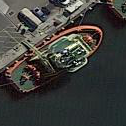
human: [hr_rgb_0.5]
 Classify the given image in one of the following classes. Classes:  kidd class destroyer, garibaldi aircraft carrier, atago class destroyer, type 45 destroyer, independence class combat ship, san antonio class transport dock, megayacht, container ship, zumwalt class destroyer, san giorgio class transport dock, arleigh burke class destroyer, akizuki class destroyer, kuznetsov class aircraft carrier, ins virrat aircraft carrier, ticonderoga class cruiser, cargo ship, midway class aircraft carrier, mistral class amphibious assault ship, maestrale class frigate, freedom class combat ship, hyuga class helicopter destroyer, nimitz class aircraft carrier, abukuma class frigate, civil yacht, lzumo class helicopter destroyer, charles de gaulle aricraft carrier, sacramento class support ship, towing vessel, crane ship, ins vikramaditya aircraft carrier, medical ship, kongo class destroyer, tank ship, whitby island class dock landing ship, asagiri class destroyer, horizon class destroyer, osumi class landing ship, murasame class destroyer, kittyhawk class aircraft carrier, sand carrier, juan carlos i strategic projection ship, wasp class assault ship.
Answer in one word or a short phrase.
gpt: Towing vessel